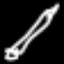
Label: pencil